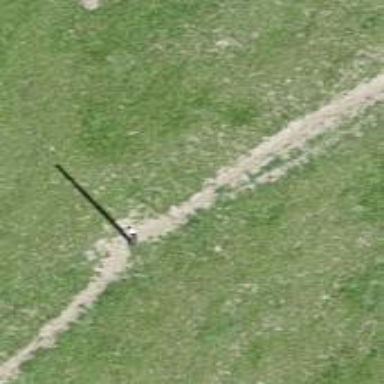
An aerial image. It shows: Power pole.